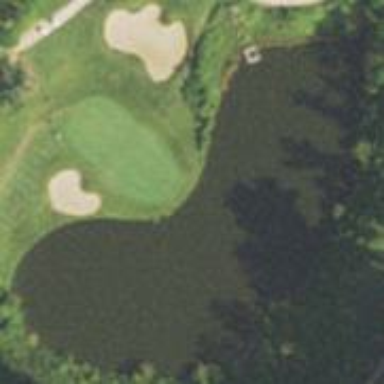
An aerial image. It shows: Picturesque scene of golf course with lateral water hazard.